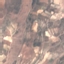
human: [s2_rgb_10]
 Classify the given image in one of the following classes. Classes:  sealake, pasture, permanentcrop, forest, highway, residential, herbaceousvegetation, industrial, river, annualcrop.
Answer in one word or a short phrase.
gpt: PermanentCrop